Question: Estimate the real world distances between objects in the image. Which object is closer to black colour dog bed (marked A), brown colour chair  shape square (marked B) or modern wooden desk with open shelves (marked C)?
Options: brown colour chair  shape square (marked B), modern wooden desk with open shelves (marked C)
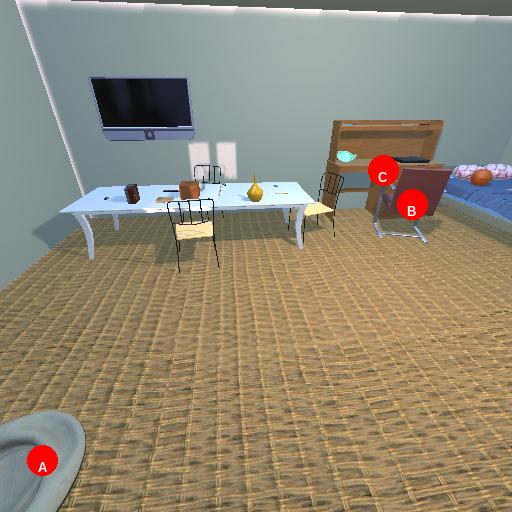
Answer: brown colour chair  shape square (marked B)